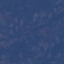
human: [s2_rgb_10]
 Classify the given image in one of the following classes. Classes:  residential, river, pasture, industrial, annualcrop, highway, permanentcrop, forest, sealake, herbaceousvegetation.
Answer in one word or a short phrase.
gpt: HerbaceousVegetation